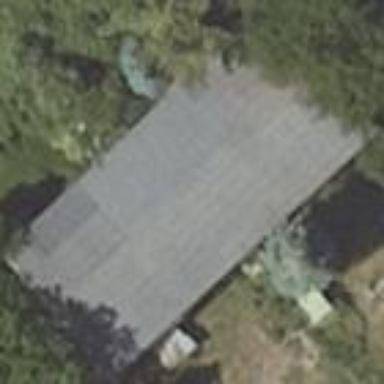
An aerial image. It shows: Shed building.